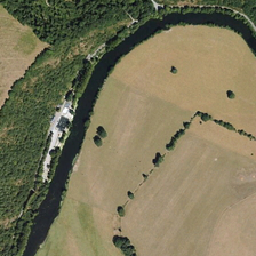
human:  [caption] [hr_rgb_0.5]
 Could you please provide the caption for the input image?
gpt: A long river flows through farmland.

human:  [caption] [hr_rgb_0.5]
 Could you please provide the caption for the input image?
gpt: A long river flows through the agricultural land.

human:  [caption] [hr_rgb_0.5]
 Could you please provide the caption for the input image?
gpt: a long river crosses the agricultural land.

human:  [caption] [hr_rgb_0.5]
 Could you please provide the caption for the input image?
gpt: A long river flows through the farmland.

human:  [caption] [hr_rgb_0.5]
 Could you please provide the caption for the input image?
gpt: A long river flows through the agricultural land.